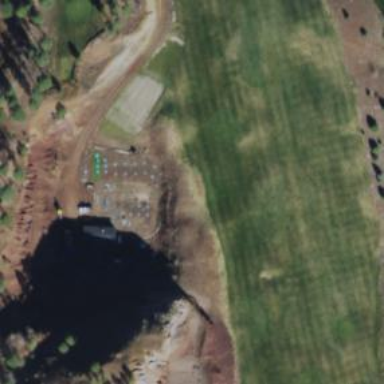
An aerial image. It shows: Driving range for golf practice.